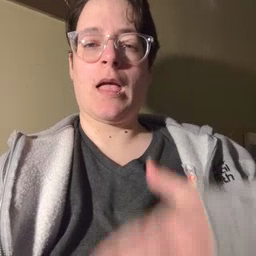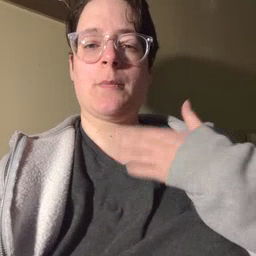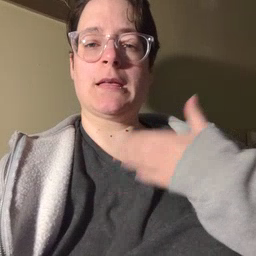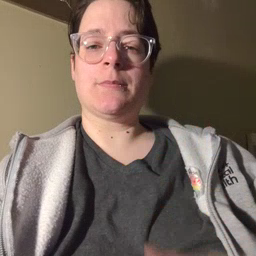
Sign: happy